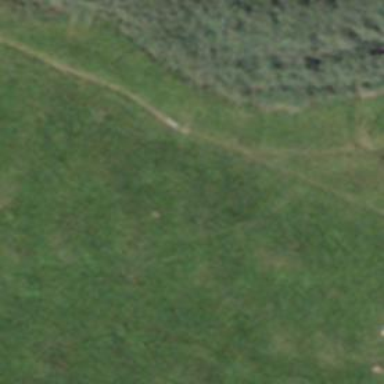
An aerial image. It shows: Path covered in grass.